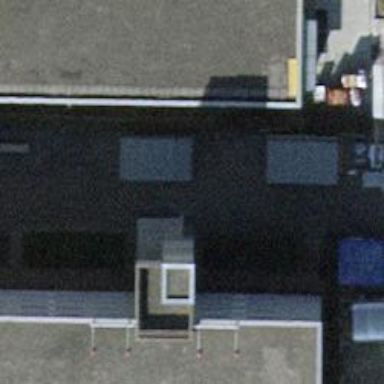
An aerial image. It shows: Bicycle parking area.